Interaction volume radius: 10 \u00c5
Interaction volume height: 30 \u00c5
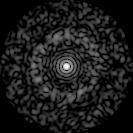
Disorder parameter: 0.8479